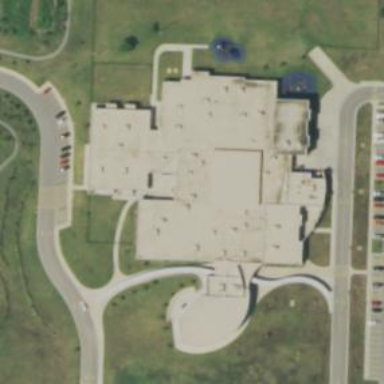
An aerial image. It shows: School.